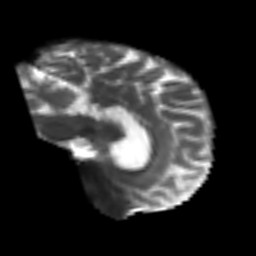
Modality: T2w
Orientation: sagittal
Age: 54
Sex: male
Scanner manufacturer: siemens
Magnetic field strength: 3 T
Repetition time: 4.4 s
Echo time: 0.1 s